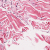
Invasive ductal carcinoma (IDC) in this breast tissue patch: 0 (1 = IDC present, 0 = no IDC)